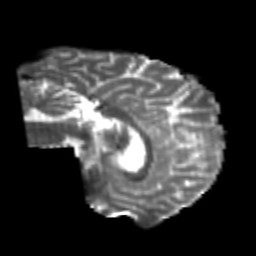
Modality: T2w
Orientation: sagittal
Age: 23
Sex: male
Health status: healthy
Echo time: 0.074 s